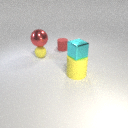
small red rubber cylinder behind large yellow rubber cylinder